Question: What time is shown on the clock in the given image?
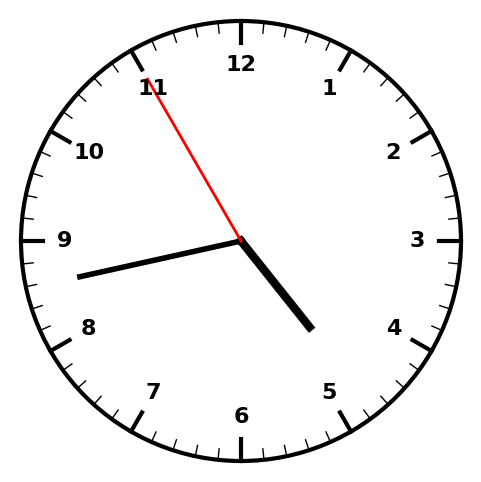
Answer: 04:42:55